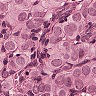
Metastatic tissue present: yes